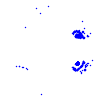
Particle: pion